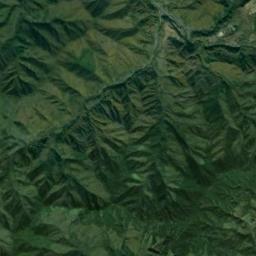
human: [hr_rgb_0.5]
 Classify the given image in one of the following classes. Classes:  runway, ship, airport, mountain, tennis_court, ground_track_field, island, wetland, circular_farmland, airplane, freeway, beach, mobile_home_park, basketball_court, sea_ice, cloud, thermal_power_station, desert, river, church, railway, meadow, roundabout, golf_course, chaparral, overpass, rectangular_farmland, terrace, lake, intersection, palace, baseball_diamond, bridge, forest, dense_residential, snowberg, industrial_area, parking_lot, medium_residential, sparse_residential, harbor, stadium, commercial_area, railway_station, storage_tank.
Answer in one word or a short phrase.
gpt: mountain